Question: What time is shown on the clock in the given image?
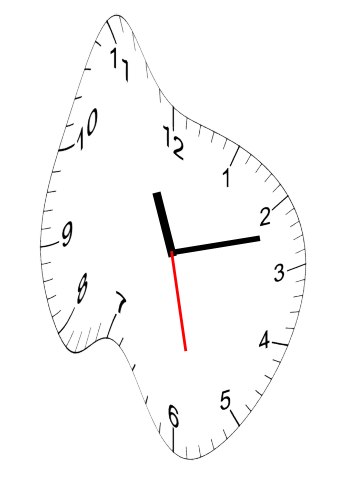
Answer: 11:12:28